Question: I'm trying to create a menu system for a game. I want to open different menu pages on the left side of the screen while the main game continues on the right. Is there a way to overlay one frame over another in some way, or a better way to achieve this? The best idea I have so far is to create all of the elements of each menu page all on the one frame, then add and remove the elements depending on which menu is called...but this sounds like a horrible way to go about it. Example image of what I am trying to accomplish below:

Thanks!
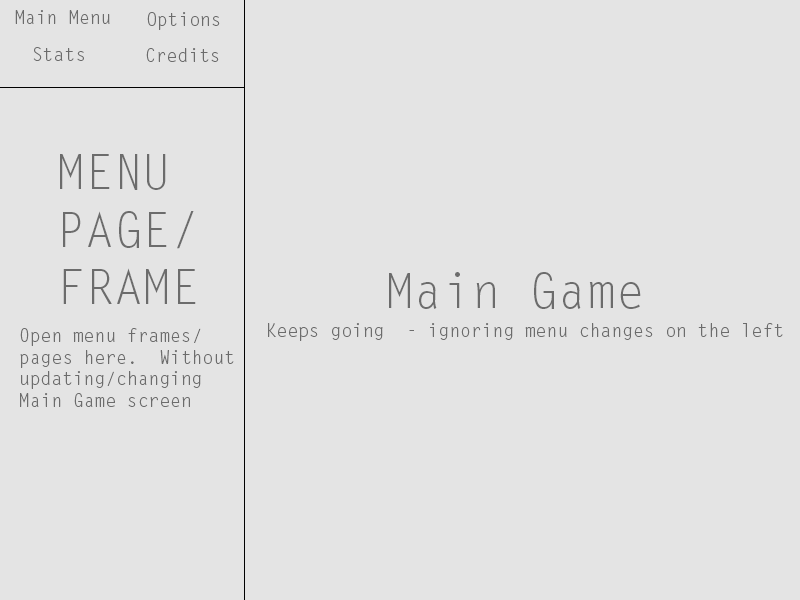
Answer: I would start with 2 movieclips. First MC represents the MENU and second MC represents the GAME, in the same frame. And from here you just have to make childs of each mc. Hope this idea help.